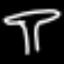
Label: mushroom